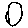
Label: circle